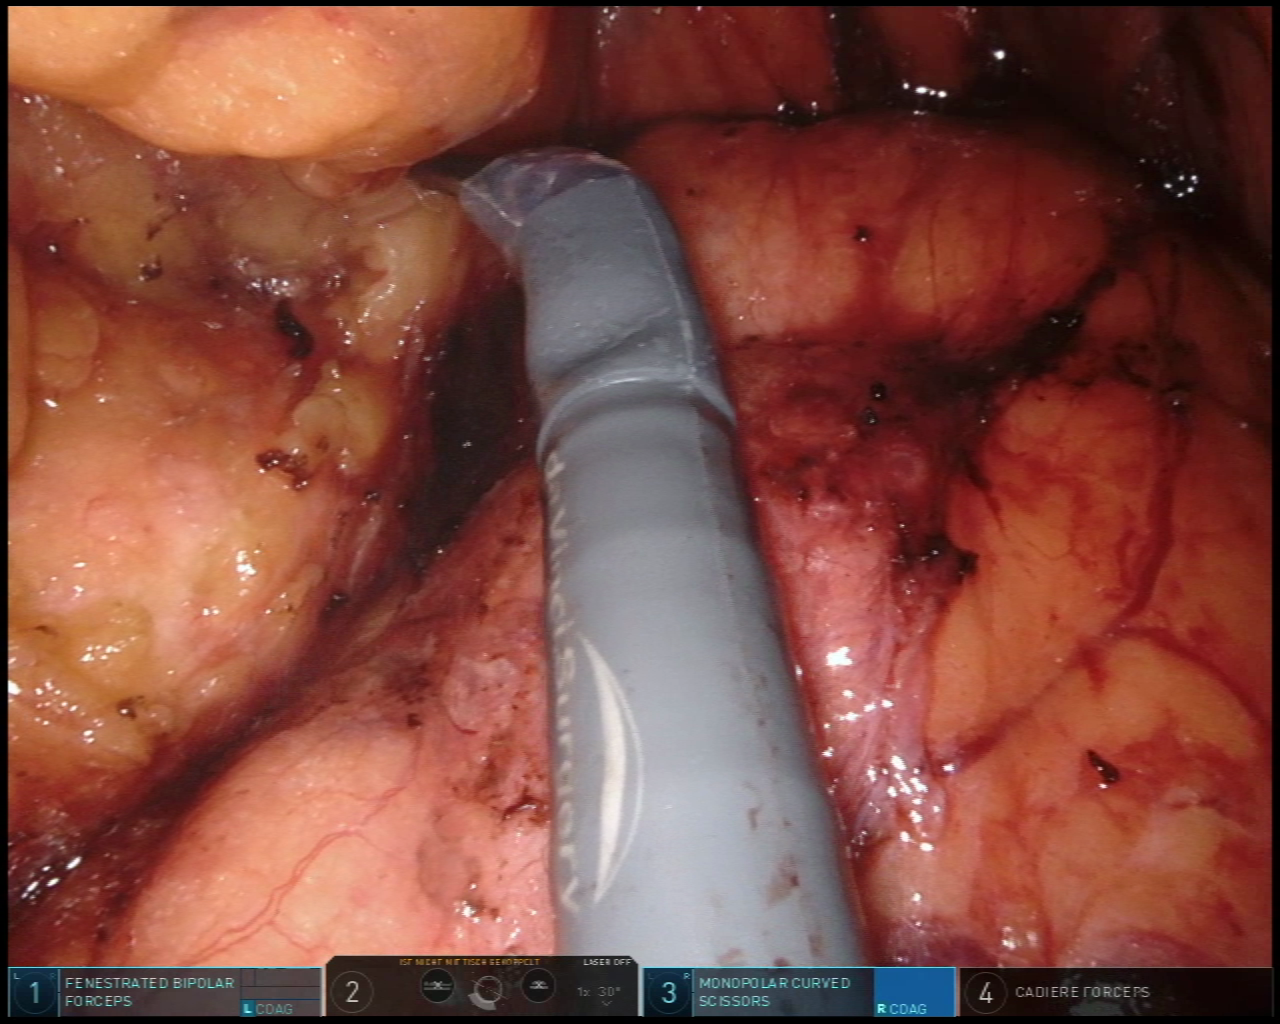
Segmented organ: pancreas
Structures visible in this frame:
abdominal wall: no
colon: no
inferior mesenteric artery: no
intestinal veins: no
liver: no
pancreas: yes
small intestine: no
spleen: no
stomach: no
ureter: no
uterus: no
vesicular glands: no